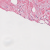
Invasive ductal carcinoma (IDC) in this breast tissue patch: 0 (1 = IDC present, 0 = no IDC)